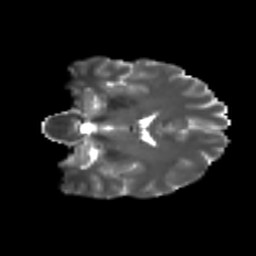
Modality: T2w
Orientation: coronal
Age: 44
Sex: male
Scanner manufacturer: ge
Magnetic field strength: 3 T
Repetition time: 7.8 s
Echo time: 0.0613 s